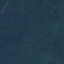
Land use / land cover class: Forest